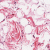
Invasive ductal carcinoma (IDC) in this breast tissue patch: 0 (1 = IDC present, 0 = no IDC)